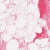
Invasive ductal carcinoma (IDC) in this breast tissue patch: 0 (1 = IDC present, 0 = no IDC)